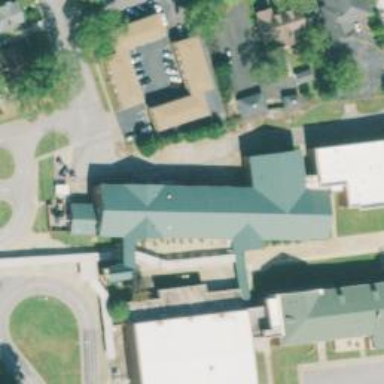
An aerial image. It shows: School building.